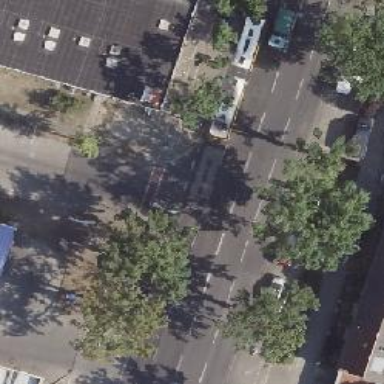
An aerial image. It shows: Primary road with asphalt surface. It has sidewalks on both sides and cycle track.